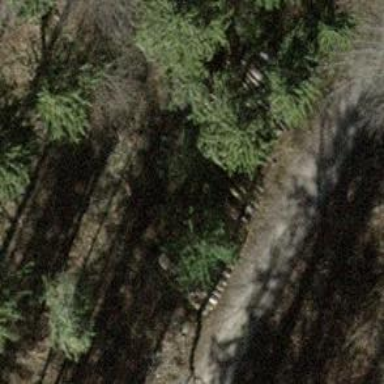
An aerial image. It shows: Culvert tunnel.